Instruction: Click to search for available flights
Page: home
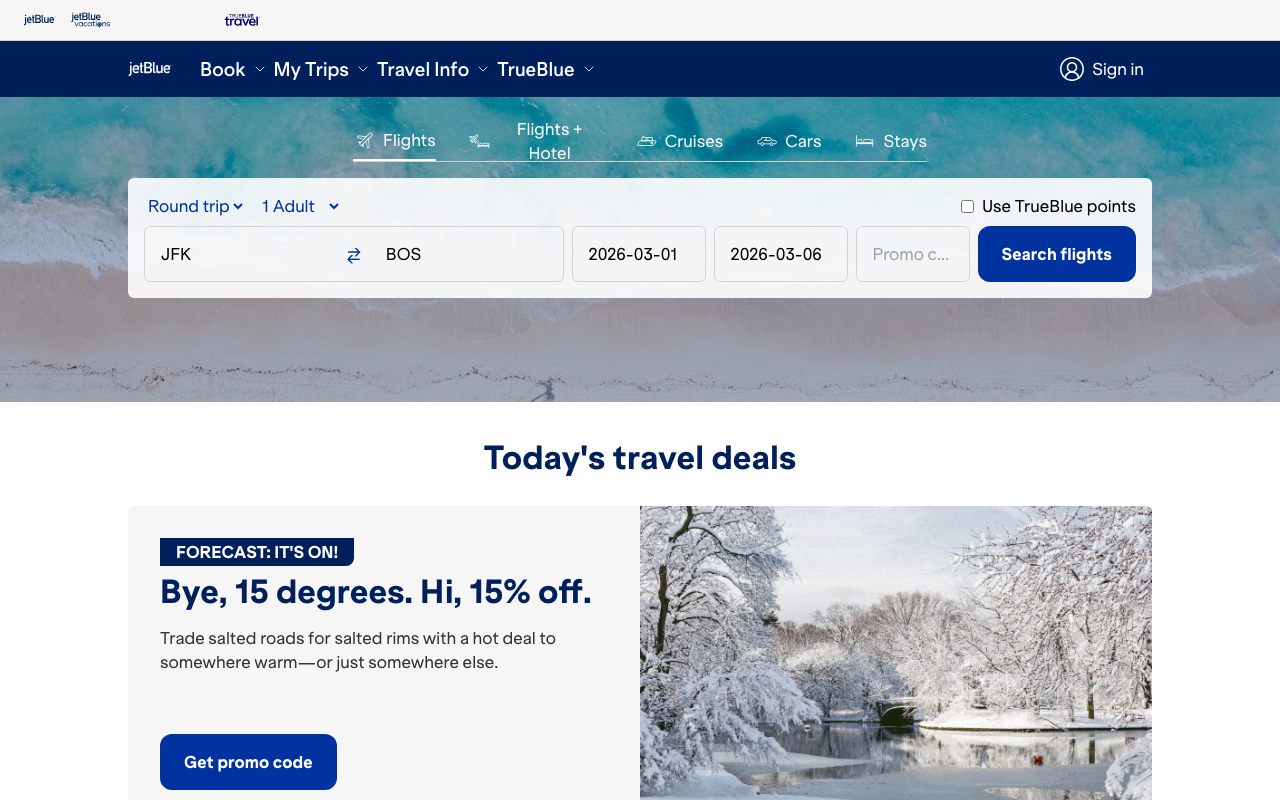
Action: click